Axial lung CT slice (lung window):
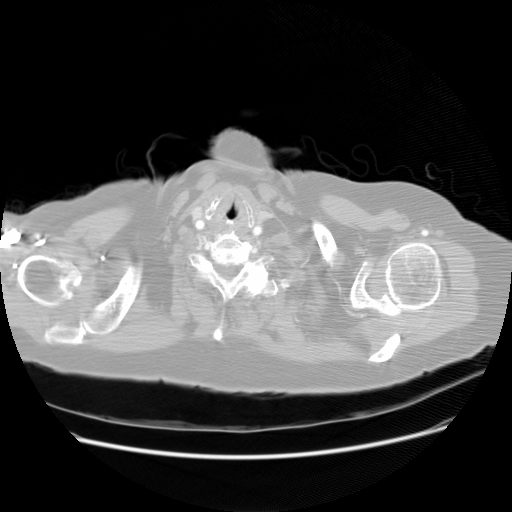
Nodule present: no